高一 · 立体几何学
如图 2-1-25 所示, 在正方体 $A B C D-A_{1} B_{1} C_{1} D_{1}$ 中, $M, N$ 分别是 $A_{1} B_{1}$ 和 $B B_{1}$ 的中点, 则下列直线与平面的位置关系是什么?

图 2-1-25

(1) $A M$ 所在的直线与平面 $A B C D$ 的位置关系;

(2) $C N$ 所在的直线与平面 $A B C D$ 的位置关系;

(3) $A M$ 所在的直线与平面 $C D D_{1} C_{1}$ 的位置关系;

(4) $C N$ 所在的直线与平面 $C D D_{1} C_{1}$ 的位置关系.
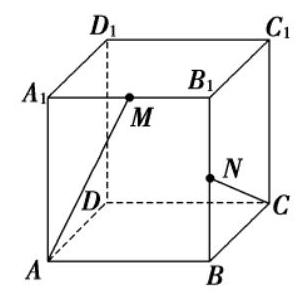
答案: (1) $A M$ 所在的直线与平面 $A B C D$ 相交;

(2) $C N$ 所在的直线与平面 $A B C D$ 相交;

(3) $A M$ 所在的直线与平面 $C D D_{1} C_{1}$ 平行;

(4) $C N$ 所在的直线与平面 $C D D_{1} C_{1}$ 相交.